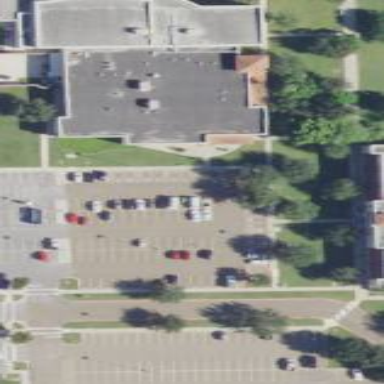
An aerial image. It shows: College building.